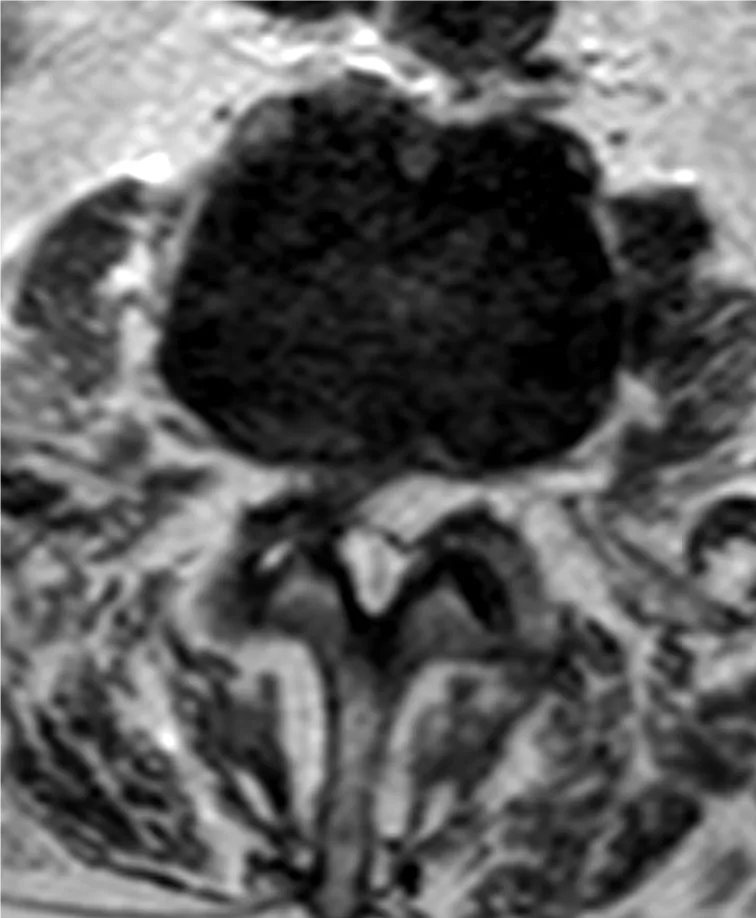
Axial T2 MR image at the level of L2-L3 showing an epidural
collection centred posteriorly and to the left with mass effect on the
thecal sac (originator: Jennifer Sommer).
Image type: radiology (mri)